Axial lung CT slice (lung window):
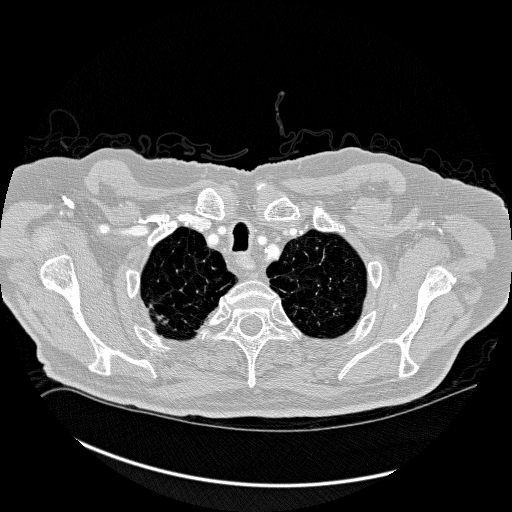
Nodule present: no